Question: I've created a macro and put it in the personal.xls file.
The macro suppose to autofill the vlookup of J column in PhanCong.xls, but it just return exactly the formula.
Here are a part of my Excel file, to illustrate what I say.

The first column should have the vlookup value, rather than the formula like that.
Here are my macro, the part which autofill data.
'''
"C:\Users\khoale\Desktop\PhanCong.xls"
Windows("test.xlsx").Activate
ActiveSheet.Cells(2, 1).Activate
ActiveCell.FormulaR1C1 = _
"=VLOOKUP(RC[9],'[PhanCong.xls]Bang ma CC'!C1:C7,7,FALSE)"
Dim autoFillRow As Long
With ActiveSheet
autoFillRow = .Range("C" & Rows.Count).End(xlUp).Row
End With
Range("A2").Select
Selection.AutoFill Destination:=Range("A2:A" & autoFillRow), Type:=xlFillDefault
'''
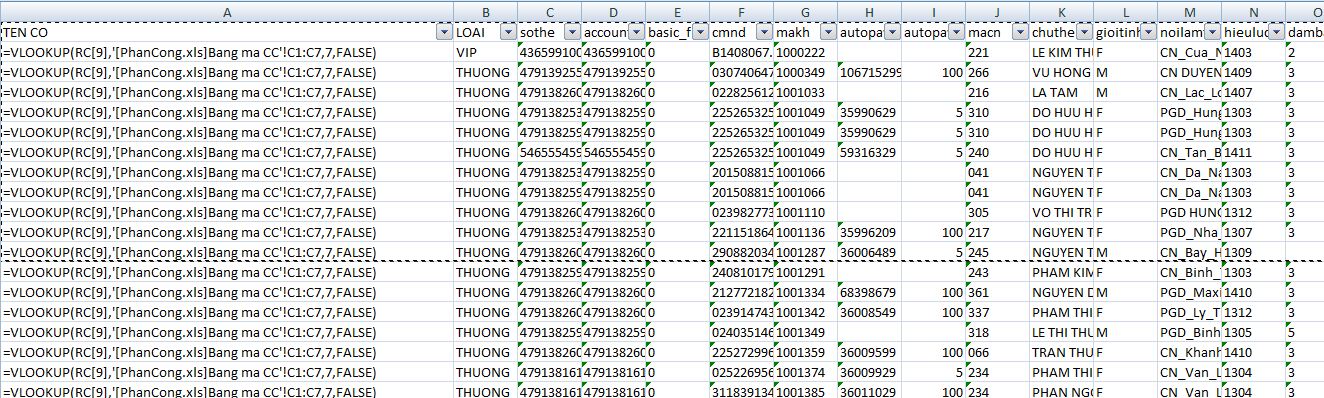
Answer: The Cell format 'Text' treats the value of the cell just as text. It will not evaluate any formulas. If you want it to be evaluated I think you have to use 'General'. (not 100% certain)
'=TEXT(VLOOKUP(RC[9],'[PhanCong.xls]Bang ma CC'!C1:C7,7,FALSE))'
Just gave it a go and no, it wont help!